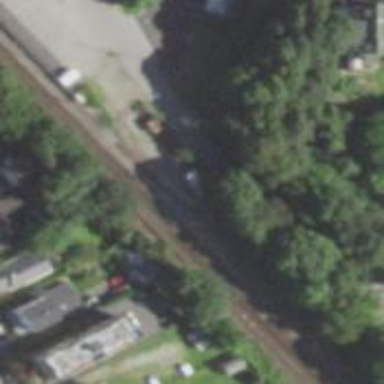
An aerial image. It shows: Electrified railway with rail tracks.